Interaction volume radius: 10 \u00c5
Interaction volume height: 10 \u00c5
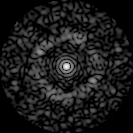
Disorder parameter: 0.8494